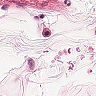
Metastatic tissue present: no